Question: I'm using StringBuilder to turn a list into a single string. I don't want the string to have newline breaks, but it automatically adds a new line for each list value appended to the string.
'''
for (int i = 1; i <= ruleN; i++)
{
string fizz = "F";
string buzz = "B";
string fizzBuzz = "FB";
List<string> numberSet = new List<string>();
if(i % ruleA == 0 && i % ruleB != 0) //if i is devisible by A
//but not B
{
numberSet.Add(fizz);
}
if(i % ruleB == 0 && i % ruleA != 0) //if i is devisible by B
//but not A
{
numberSet.Add(buzz);
}
if(i % ruleA == 0 && i % ruleB ==0) //if i is devisible by both
//A and B
{
numberSet.Add(fizzBuzz);
}
if(i % ruleA != 0 && i % ruleB != 0) //if i is devisible by
//neither A nor B
{
//convert the number to a string and add it to list numberSet
string undevisible = Convert.ToString(i);
numberSet.Add(undevisible);
StringBuilder Builder = new StringBuilder();
foreach (string number in numberSet)
{
// Append each string to the StringBuilder overload.
Builder.Append(number).Append(" ");
}
string output = Builder.ToString();
Console.WriteLine(output);
'''
The output ends up looking like this:

Where are the newlines coming from?
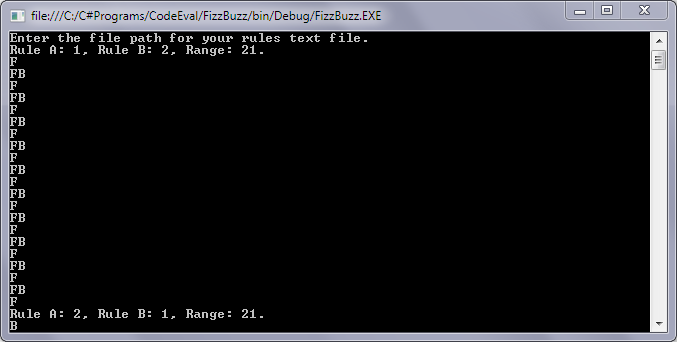
Answer: They are coming from your 'Console.WriteLine(output)'. Notice that is within your 'for' loop.